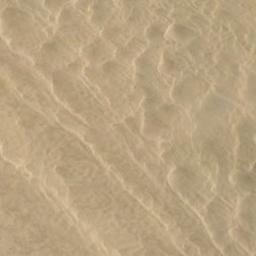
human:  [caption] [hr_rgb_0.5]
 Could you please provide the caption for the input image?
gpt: The desert has yellow sand and some sand ripples .

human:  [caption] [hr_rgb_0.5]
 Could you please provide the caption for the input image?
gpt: The desert is full of yellow sand .

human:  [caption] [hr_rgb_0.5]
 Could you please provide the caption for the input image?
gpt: This is a yellow desert with wavy stripes .

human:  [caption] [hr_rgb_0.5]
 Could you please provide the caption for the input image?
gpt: There are some bare rocks in this desert .

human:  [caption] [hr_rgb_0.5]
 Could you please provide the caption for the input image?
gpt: A yellow desert with patterned stripes .